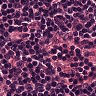
Metastatic tissue present: no